Field crop: maize
Growth stage: 2
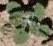
Species: chenopodium